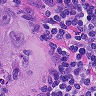
Metastatic tissue present: yes